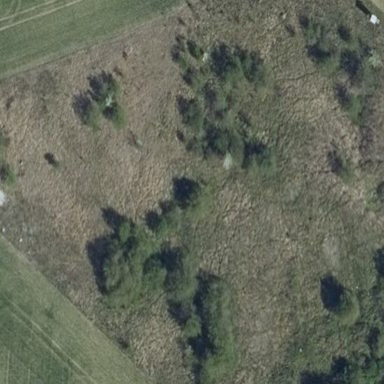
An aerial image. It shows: Patch of scrub vegetation.